Question: In that picture, I want to make "file" "edit" "view" bold. I am new to JavaFX please tell me in detail. I am using scene builder but in that, it is not there. thanks in advance

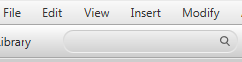
Answer: Using CSS:
'''
.menu-bar .menu .label {
-fx-font-weight: bold;
}
'''
Since you say you're new to JavaFX:
- <URL>- -